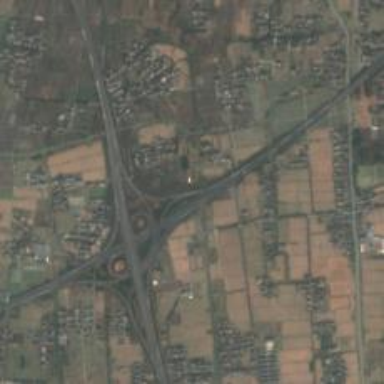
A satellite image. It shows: Motorway junction.